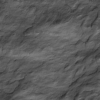
Label: not_dusty